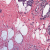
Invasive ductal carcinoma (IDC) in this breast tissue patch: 0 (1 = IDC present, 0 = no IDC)